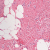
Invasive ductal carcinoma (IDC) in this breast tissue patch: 1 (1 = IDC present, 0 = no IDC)